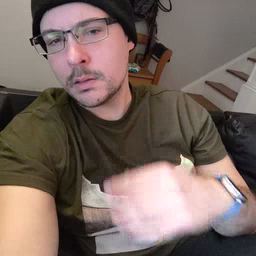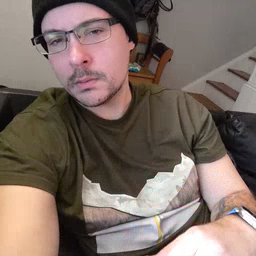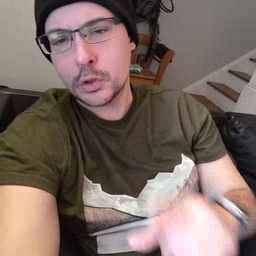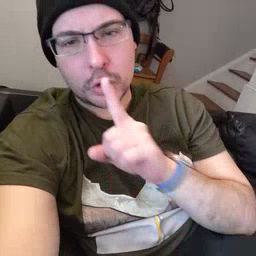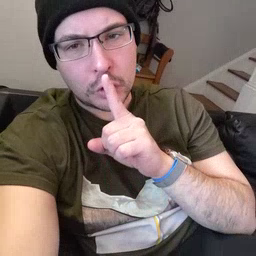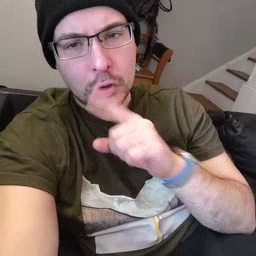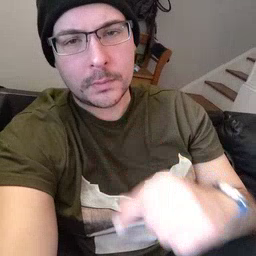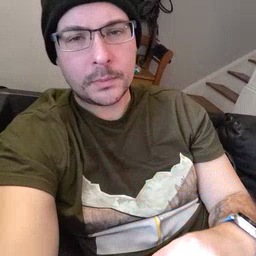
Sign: shhh